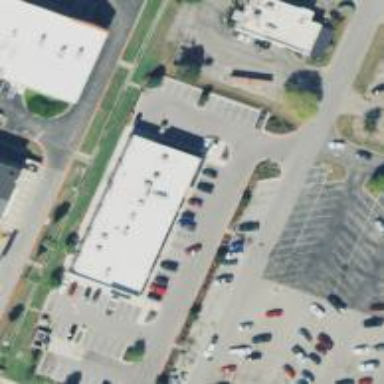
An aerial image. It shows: Post office.